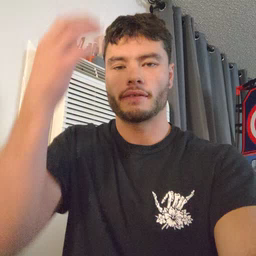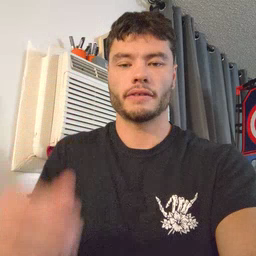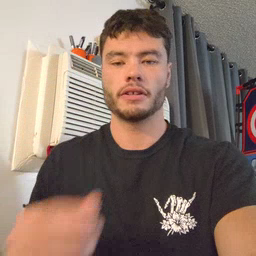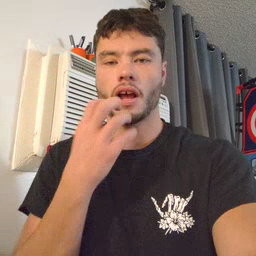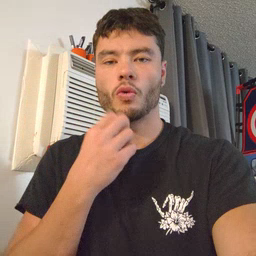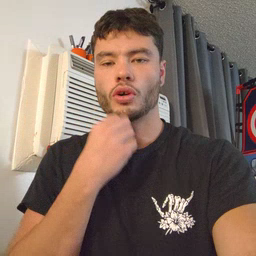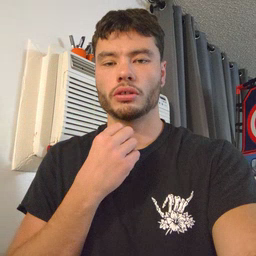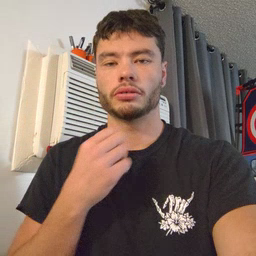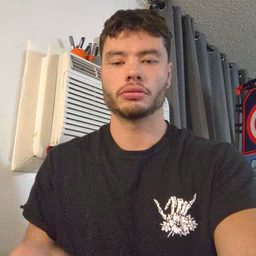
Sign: underwear